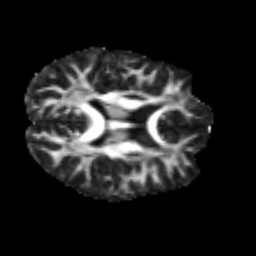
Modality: FA
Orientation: axial
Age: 21
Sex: female
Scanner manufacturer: siemens
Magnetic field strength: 3 T
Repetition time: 2.3 s
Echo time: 0.085 s